Question: I'm building a setup screen for billing of individuals. The controller/views are in the Admin namespace.
When run the first test without :js => true I get one failure, which I assume is down to the fact that the link does not work as its a helper which uses a js script to build a nested set of fields (Based on Railscasts Single form, multiple tables - Nested Attributes).
'''
Failures:
1) Patient Setup create patient bill heading - with extended details -with valid data
Failure/Error: fill_in "Extended Bill Heading", :with => 'Regular Registration'
Capybara::ElementNotFound:
cannot fill in, no text field, text area or password field with id, name, or label 'Extended Bill Heading' found
# (eval):2:in 'fill_in'
# ./spec/requests/admin/patient_setup_pages_spec.rb:52:in 'block (4 levels) in <top (required)>'
Finished in 0.83047 seconds
3 examples, 1 failure, 2 pending
'''
But when I use :js = true, I'm getting a failure which appears to be from the login with Invalid user/password flashing up on the screen when running.

'''
Failures:
1) Patient Setup create patient bill heading - with extended details -with valid data
Failure/Error: click_link 'System'
Capybara::ElementNotFound:
no link with title, id or text 'System' found
# (eval):2:in 'click_link'
# ./spec/requests/admin/patient_setup_pages_spec.rb:22:in 'block (2 levels) in <top (required)>'
Finished in 6.33 seconds
3 examples, 1 failure, 2 pending
'''
Here is the code that backs all this up.
'''
spec/requests/admin/patient_setup_spec.rb
require 'spec_helper'
feature 'Patient Setup' do
let!(:ci_user) { FactoryGirl.create(:user,
name: "configuration engineer",
password: "password",
password_confirmation: "password"
) }
let!(:admin_role) { FactoryGirl.create(:admin_role) }
let!(:assignment) { FactoryGirl.create(:assignment,
:role => admin_role,
:user => ci_user
) }
before do
visit login_path
fill_in "Name", with: "configuration engineer"
fill_in "Password", with: "password"
click_button "Login"
save_and_open_page
click_link 'System'
click_link 'Patient Setup'
end
describe "create patient bill heading" do
before do
click_link 'New Bill Heading'
fill_in 'Bill heading', :with => 'Consultation'
fill_in 'Abbreviation', :with => "CON"
end
context "- no extended details" do
pending
scenario "- with valid data" do
pending
click_button 'Create Patient bill heading'
page.should have_content('Patient Bill Heading created.')
end
end
context "- with extended details", :js => true do #(without :js => true 1st error)
before do
# save_and_open_page
click_link "Extended Bill Heading"
# save_and_open_page
end
scenario "-with valid data" do
save_and_open_page
fill_in "Extended Bill Heading", :with => 'Regular Registration'
end
end
end
end
'''
Here is my factory setup.
'''
spec/factories.rb
FactoryGirl.define do
# Users, Roles
factory :user do
name "Joesephine Bloggs"
password "testmenow"
password_confirmation "testmenow"
end
factory :admin, :class => User do
sequence(:name) { |n| "Administrator-#{n}" }
password "adminiam"
password_confirmation "adminiam"
after(:create) do |user|
FactoryGirl.create(:assignment, :role => FactoryGirl.create(:admin_role), :user => user )
end
end
factory :role do
description { "Clerical-#{rand(99)}" }
factory :admin_role do
description "Admin"
end
end
factory :assignment do
user
role
end
# Patients Module
factory :patient_bill_heading do
sequence(:bill_heading) { |n| "bill-heading-#{n}" }
sequence(:abbreviation) { |n| "abbreviation-#{n}" }
factory :delete_patient_bill_heading, :class => PatientBillHeading do
bill_heading :bill_heading
abbreviation :abbreviation
end
end
end
'''
Here is the link in my view to call the helper that generates the nested attribute fields.
'''
<p>
<%= link_to_add_fields "Extended Bill Heading", f, :patient_extended_bill_headings %>
</p>
'''
And here is the helper.
'''
helpers/application_helper.rb
def link_to_add_fields(name, f, association, options={})
defaults = {
:partial_name => nil
}
options = defaults.merge(options)
new_object = f.object.send(association).klass.new
id = new_object.object_id
fields = f.fields_for(association, new_object, child_index: id) do |builder|
if options[:partial_name].nil?
render(association.to_s.singularize + "_fields", f: builder)
else
render(options[:partial_name], f: builder)
end
end
link_to("#{name} <i class='icon-plus icon-white'></i>".html_safe,
'#',
class: "btn btn-success add_fields",
data: {id: id, fields: fields.gsub("
", "")}
)
end
'''
I'm trying to improve my RSpec testing knowledge, as I have successfully built this working in my application after an hour trying to figure out why I was getting test failures. So in the app it works, but I want to understand how to make my test pass.
Is my assertion that one error is due to using js to create the link, and capybara is not running it as I don't use the :js => true option?
Can anybody see what I'm doing wrong when using the :js => true option?
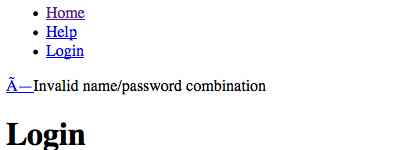
Answer: You probably have 'config.use_transactional_fixtures = true' in your spec_helper.rb. It doesn't work with Capybara javascript specs because the server and the browser client run on separate threads. Due to the fact that database transactions on the server are not visible to the client, the client has no clue about the user you created in the let!(), therefore the user cannot login to the system.
You need to turn off transactional fixtures and clean your database before/after each run (consider the gem <URL> for your js specs.
'''
RSpec.configure do |config|
config.use_transactional_fixtures = false
config.before(:suite) do
DatabaseCleaner.clean_with :truncation
end
config.before(:each) do
if example.metadata[:js]
DatabaseCleaner.strategy = :truncation
else
DatabaseCleaner.strategy = :transaction
end
DatabaseCleaner.start
end
config.after(:each) do
DatabaseCleaner.clean
end
end
'''
The above code snippet is taken from <URL> and slightly modified